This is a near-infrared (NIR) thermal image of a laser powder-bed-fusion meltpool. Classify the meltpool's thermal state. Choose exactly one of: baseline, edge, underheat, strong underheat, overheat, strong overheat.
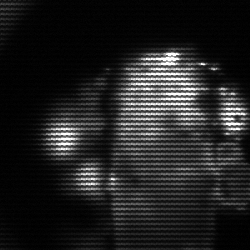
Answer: strong underheat